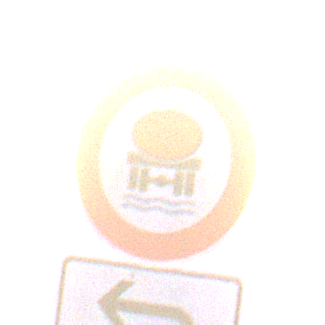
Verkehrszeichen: VerbotFahrzeugeWassergefaehrdenderLadung
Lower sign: RichtungsangabeDurchPfeile2
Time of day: Dawn
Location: Outdoor (RoadRail)
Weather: Clear
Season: NotSpecified
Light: Natural